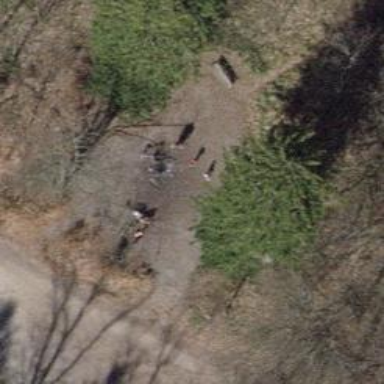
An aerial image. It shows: Picnic table located in leisure land area.